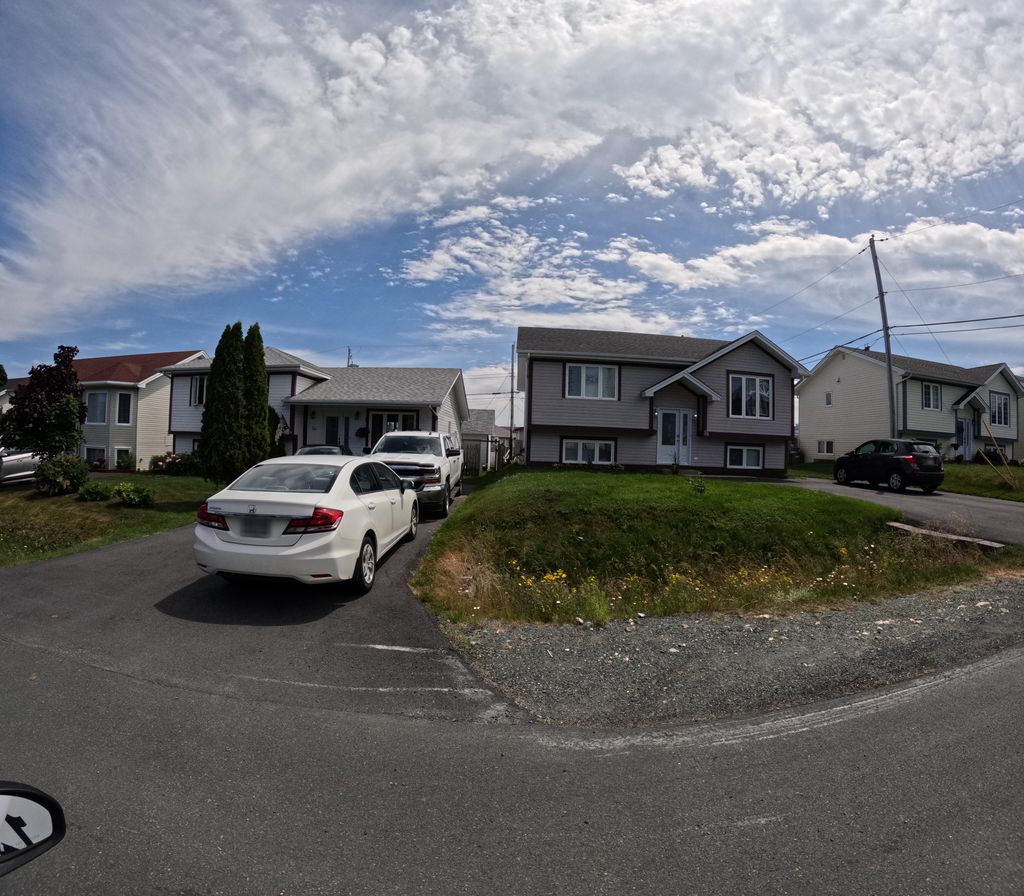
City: st_johns